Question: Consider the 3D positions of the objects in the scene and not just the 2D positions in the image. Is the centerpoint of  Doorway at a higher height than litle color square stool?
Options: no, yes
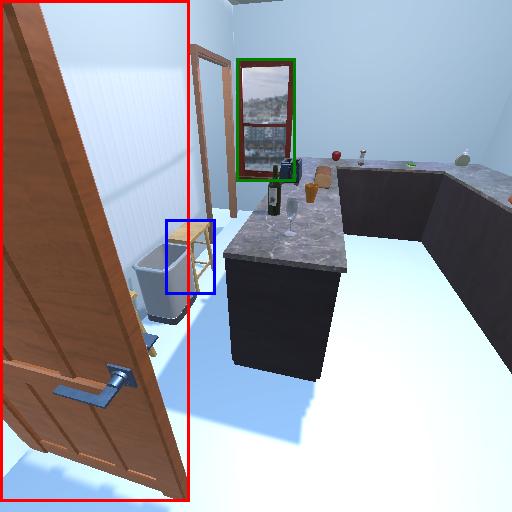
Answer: no